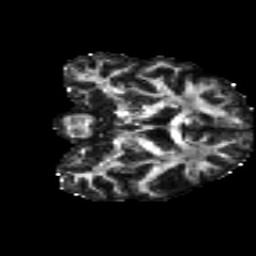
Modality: FA
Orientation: coronal
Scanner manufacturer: siemens
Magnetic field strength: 3 T
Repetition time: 4.16 s
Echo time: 0.0806 s